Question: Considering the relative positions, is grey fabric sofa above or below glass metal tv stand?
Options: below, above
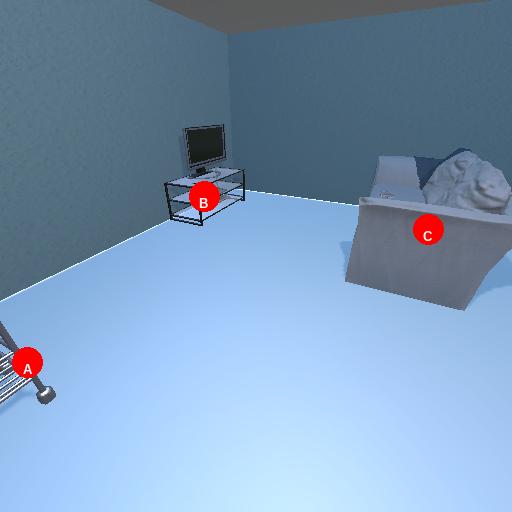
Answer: below